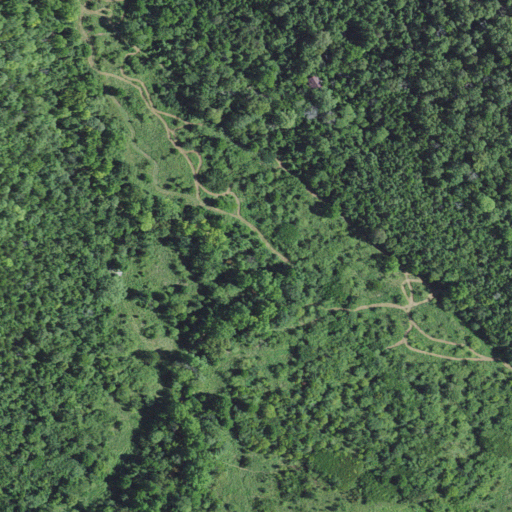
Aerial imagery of valley in Missouri named Threemile Hollow containing deciduous forest, pasture, mixed forest, evergreen forest, and open development